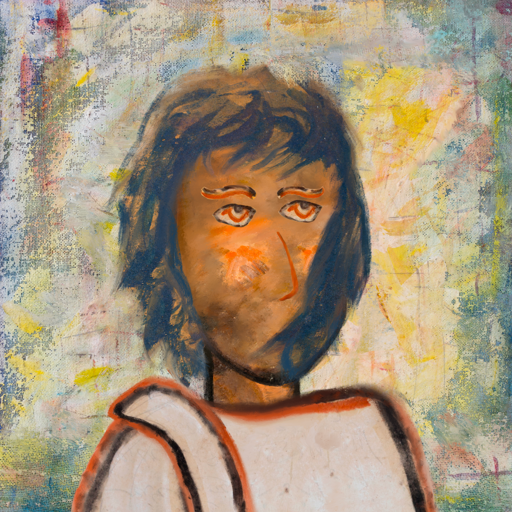
Background: Irani, Head And Neck Side: Gypsy_Queen, Face Side: Experience, Bust: Roy_Bahadur, Hair Side: In_The_Sun, Head Accessory: Blank, Second Necklace: Blank, Necklace: Blank, Baby: Blank